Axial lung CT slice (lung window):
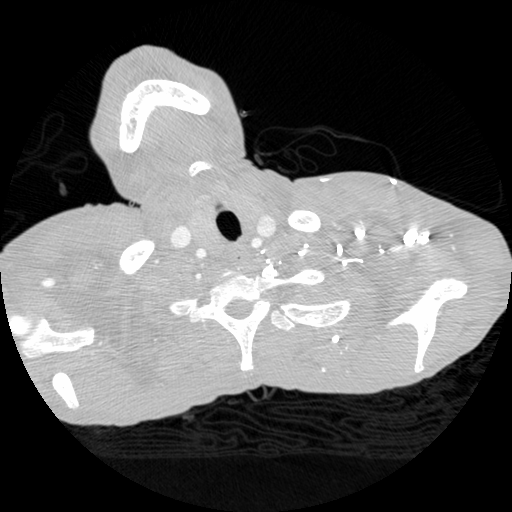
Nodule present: no